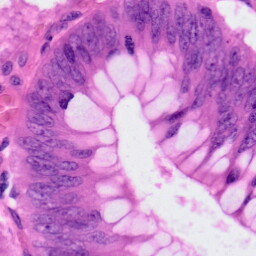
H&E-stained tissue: Colon